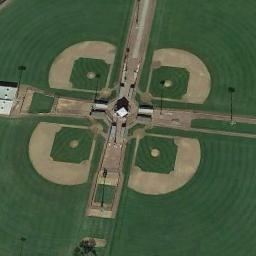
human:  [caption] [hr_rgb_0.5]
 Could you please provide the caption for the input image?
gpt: There is a trail leading to this baseball field .

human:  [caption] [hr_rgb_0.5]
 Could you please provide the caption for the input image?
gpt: There are four baseball diamonds in the grass .

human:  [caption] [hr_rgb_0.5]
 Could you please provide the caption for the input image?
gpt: Four baseball diamonds next to a white building .

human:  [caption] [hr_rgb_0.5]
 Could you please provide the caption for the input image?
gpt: Four baseball diamonds are distributed around the two roads .

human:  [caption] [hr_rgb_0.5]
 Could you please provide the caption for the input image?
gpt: Four baseball diamonds are surrounded by grass .